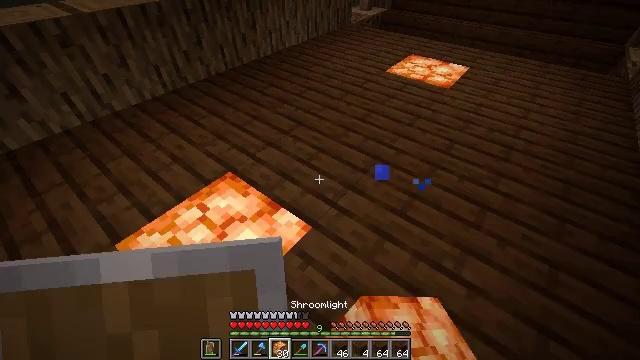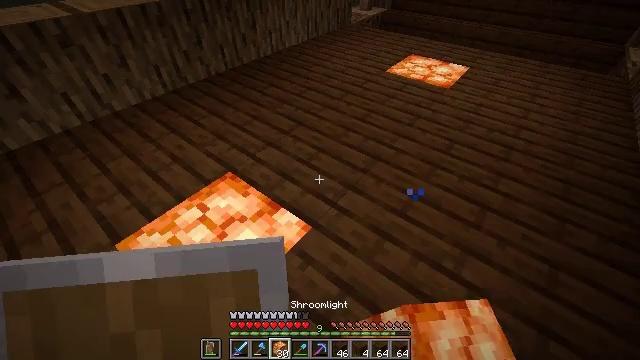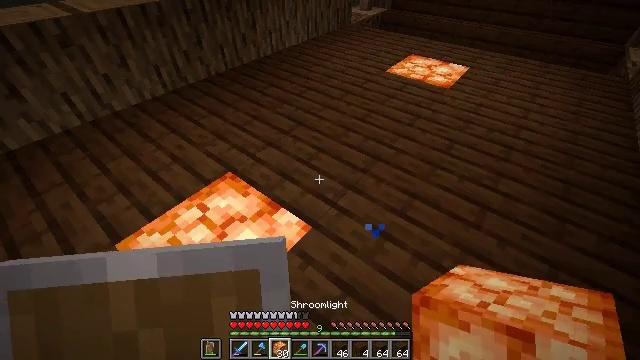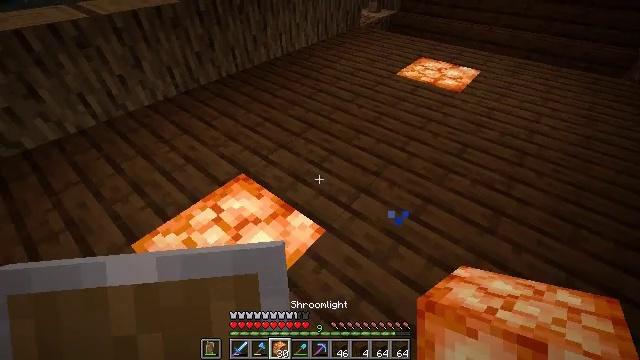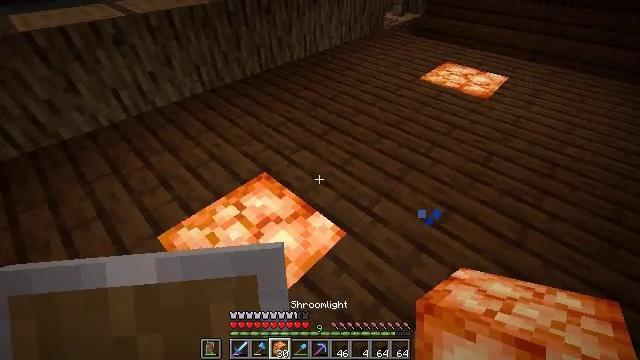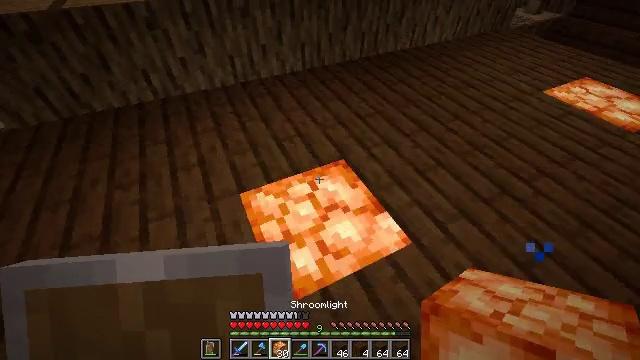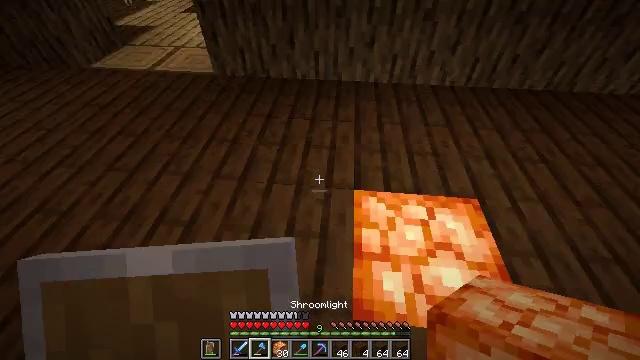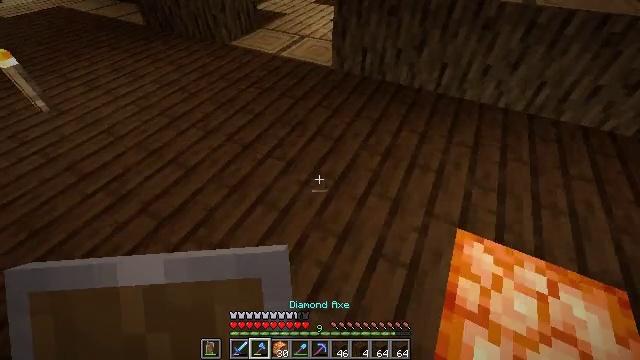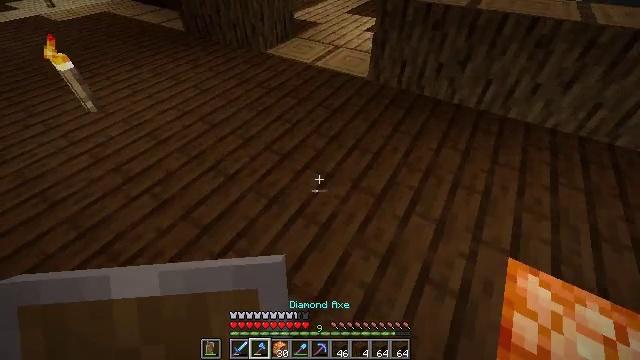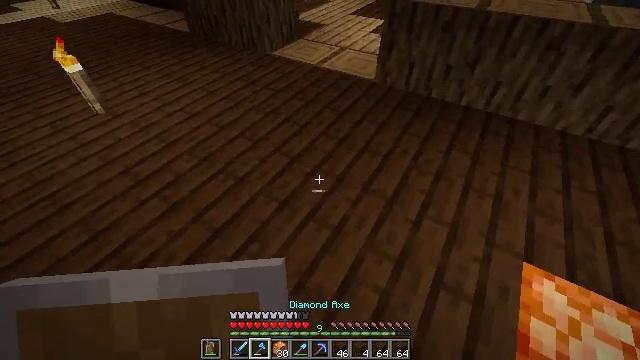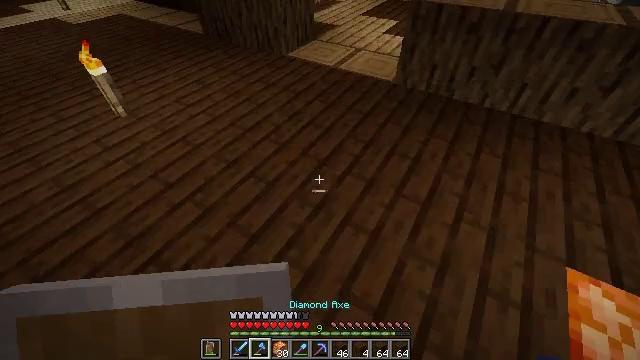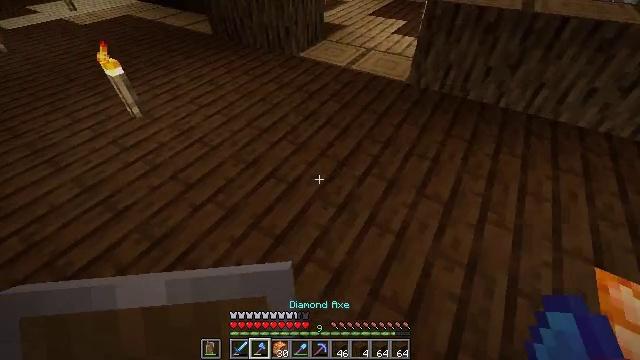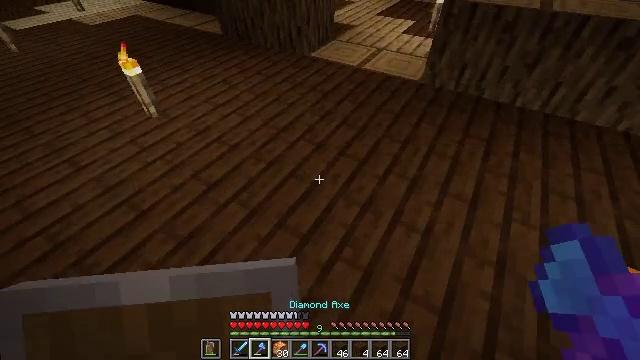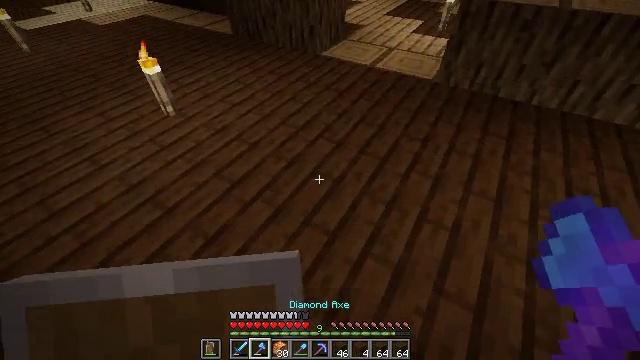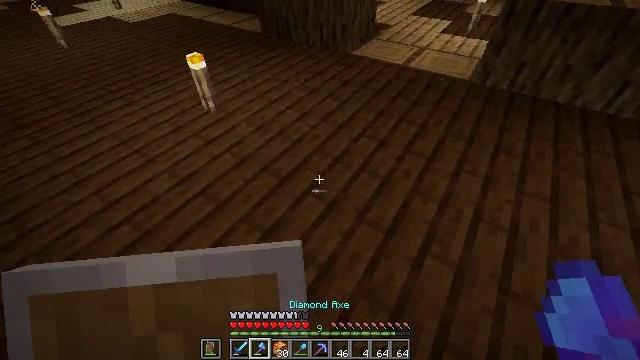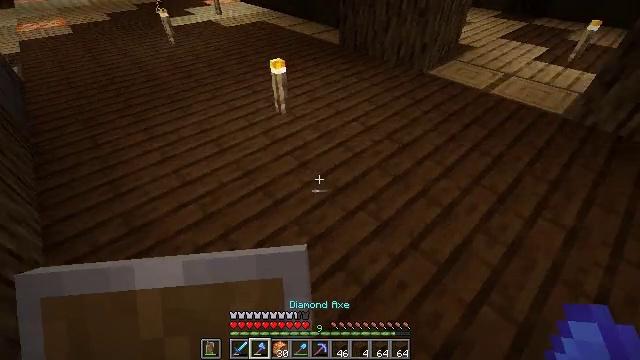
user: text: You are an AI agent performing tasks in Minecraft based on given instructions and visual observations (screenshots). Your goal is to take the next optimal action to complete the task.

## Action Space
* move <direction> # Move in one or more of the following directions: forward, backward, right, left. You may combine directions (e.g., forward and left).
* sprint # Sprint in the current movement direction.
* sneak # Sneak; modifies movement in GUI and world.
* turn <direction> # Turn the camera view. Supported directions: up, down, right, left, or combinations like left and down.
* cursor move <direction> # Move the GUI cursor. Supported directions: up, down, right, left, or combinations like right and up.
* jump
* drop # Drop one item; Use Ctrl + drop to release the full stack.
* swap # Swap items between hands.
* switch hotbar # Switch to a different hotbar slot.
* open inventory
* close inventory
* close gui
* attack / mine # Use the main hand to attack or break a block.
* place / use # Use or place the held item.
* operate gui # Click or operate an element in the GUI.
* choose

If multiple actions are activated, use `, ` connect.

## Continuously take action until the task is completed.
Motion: motion action
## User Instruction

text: Collect dark oak slab for reuse.
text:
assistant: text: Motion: no_op
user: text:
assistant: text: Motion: no_op
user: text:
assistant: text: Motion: move left, turn left
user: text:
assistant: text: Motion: move left, turn left
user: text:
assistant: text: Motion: move left, turn left and down
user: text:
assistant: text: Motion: move left, turn left, switch to hotbar 2
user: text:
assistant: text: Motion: move left, turn left, switch to hotbar 2
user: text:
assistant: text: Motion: move left, turn left and up, switch to hotbar 2
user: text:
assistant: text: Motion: move left
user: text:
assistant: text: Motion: move left
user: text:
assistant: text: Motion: move left
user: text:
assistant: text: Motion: move left
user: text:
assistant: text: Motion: move left
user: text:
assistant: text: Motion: move left, turn left
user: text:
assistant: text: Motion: move forward and move left, turn left and up
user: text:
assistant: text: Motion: move forward and move left, turn left and up
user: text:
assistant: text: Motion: move forward and move left, turn right
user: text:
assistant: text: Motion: move forward and move left, turn right
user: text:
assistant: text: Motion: move forward and move left, turn right
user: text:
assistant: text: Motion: move forward and move left, turn right and down
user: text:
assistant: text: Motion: move forward and move left, turn right and down
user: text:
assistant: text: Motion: move forward and move left, turn right and down
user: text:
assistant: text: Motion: move left, turn right
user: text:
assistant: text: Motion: move left, turn right
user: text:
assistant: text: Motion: move left, turn right
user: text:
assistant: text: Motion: no_op
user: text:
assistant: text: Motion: turn right
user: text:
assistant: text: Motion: no_op
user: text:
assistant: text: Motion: no_op
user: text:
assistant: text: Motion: no_op